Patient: sex M, age 65
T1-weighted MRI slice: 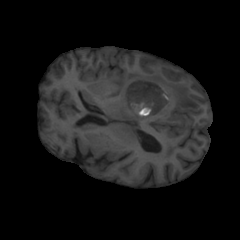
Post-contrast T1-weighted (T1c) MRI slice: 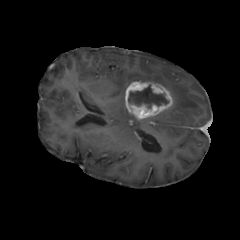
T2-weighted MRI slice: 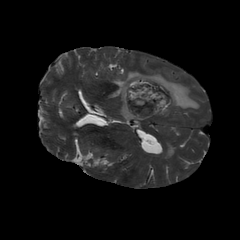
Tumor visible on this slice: yes
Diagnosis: Glioblastoma, IDH-wildtype
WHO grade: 4